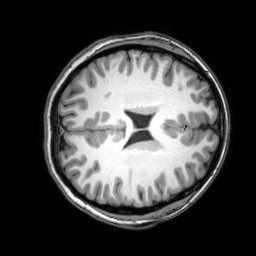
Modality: T1w
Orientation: axial
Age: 25
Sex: female